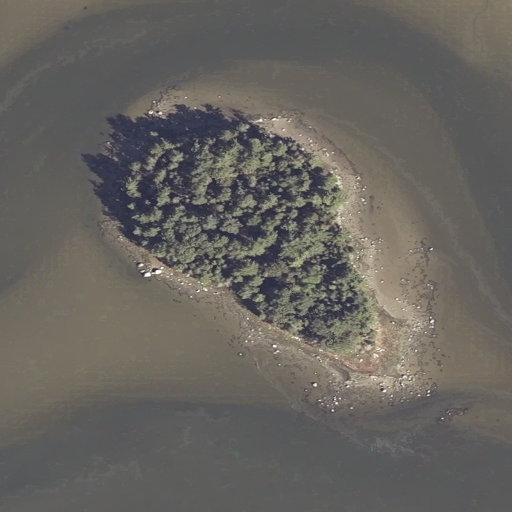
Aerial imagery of island in Maine named Buckskin Island containing open water, evergreen forest, herbaceous wetlands, and barren land